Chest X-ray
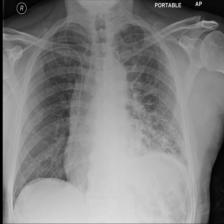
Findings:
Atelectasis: negative
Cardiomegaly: negative
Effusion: negative
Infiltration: negative
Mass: negative
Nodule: negative
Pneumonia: negative
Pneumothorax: negative
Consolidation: negative
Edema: negative
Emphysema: negative
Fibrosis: negative
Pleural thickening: negative
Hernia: negative